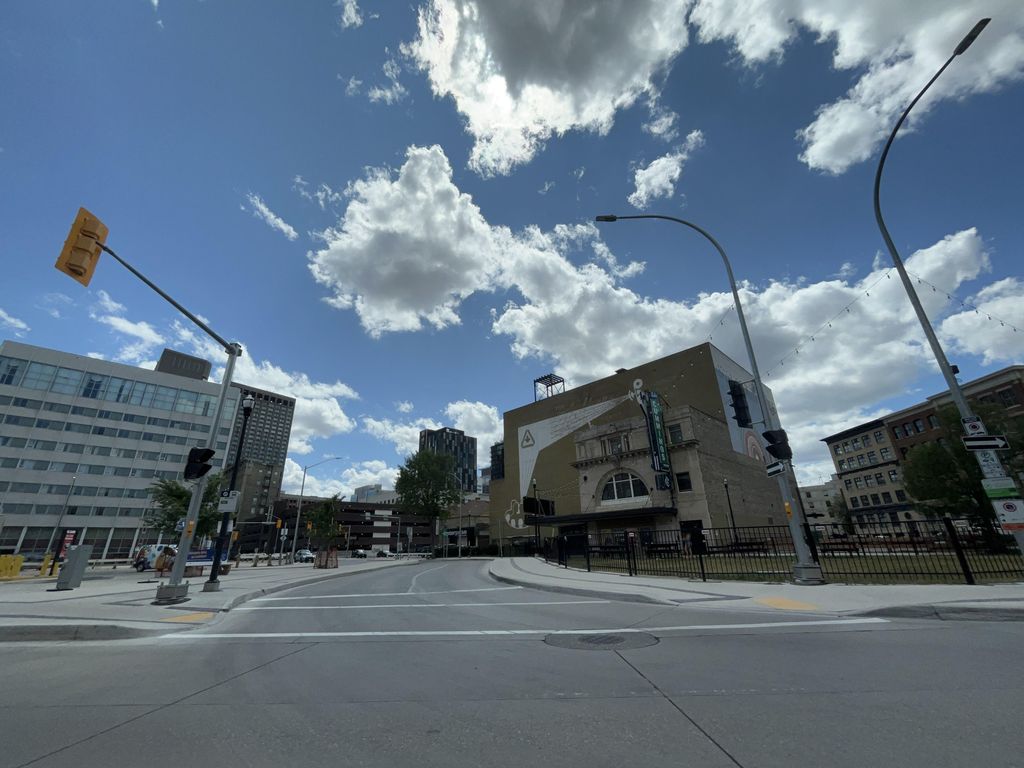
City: winnipeg